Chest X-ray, AP view. Patient: 50 years old, sex M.
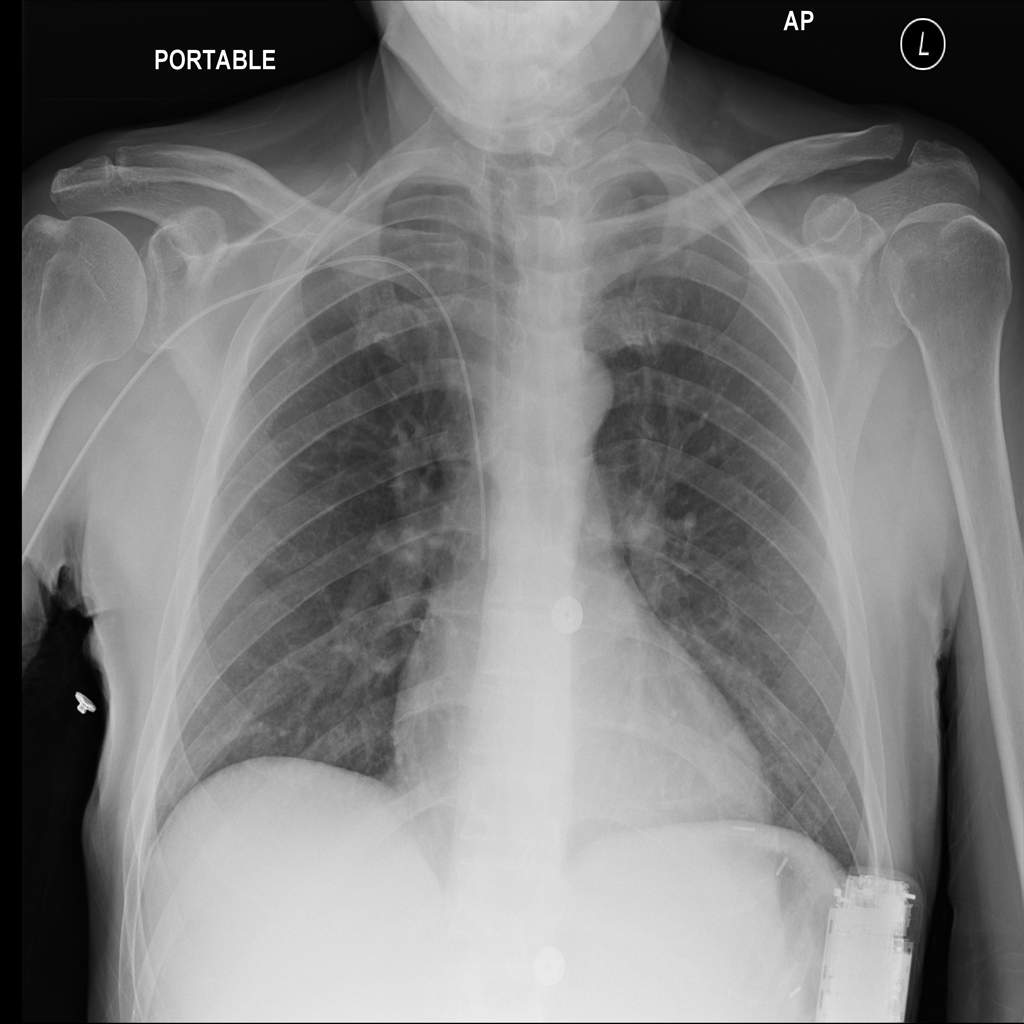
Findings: Pleural_Thickening